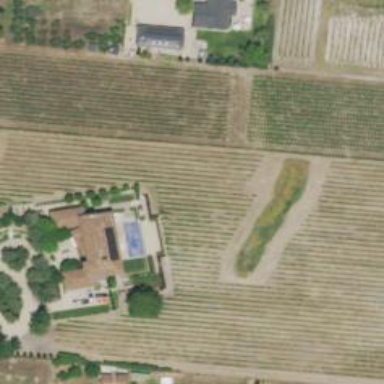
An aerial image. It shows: Vineyard growing wine grapes.